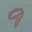
Label: 9